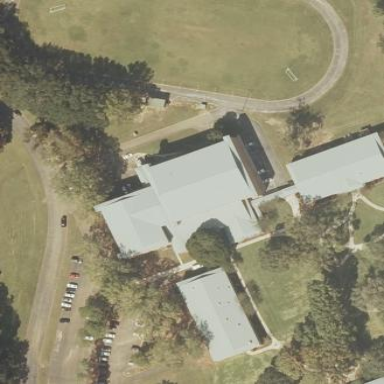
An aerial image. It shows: College building.